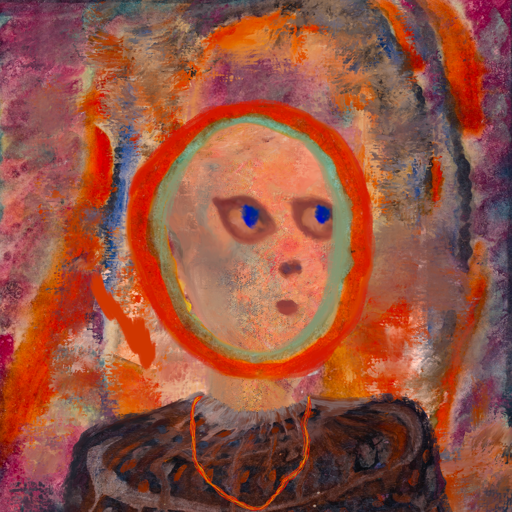
Background: Experience, Head And Neck Side: Irani, Face Side: Mother_And_Son_Mother, Bust: Hypocrite, Hair Side: Sisters, Head Accessory: Blank, Second Necklace: Gypsy_Mother_2, Necklace: Blank, Baby: Blank